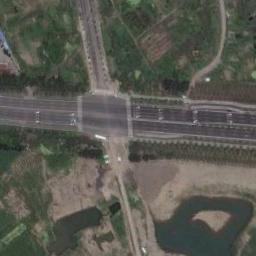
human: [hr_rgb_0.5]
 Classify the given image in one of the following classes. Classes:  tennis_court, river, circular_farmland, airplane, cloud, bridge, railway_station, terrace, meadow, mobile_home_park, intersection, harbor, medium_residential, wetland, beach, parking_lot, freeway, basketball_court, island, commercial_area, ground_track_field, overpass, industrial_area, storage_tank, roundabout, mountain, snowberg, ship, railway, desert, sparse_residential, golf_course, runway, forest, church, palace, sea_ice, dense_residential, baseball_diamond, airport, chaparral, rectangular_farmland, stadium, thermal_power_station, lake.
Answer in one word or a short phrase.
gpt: intersection